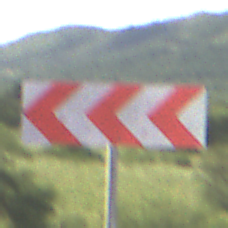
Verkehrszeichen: RichtungstafelnInKurvenGrossRechts
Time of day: MorningAfternoon
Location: Outdoor (RoadRail)
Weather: PartlyCloudy
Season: NotSpecified
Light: Natural